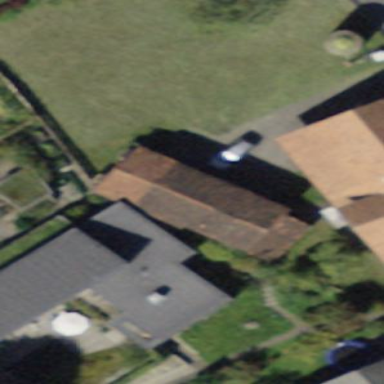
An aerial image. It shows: Shed building.